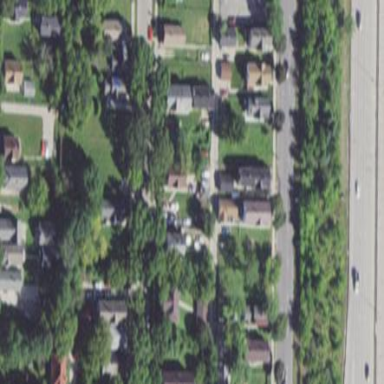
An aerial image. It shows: Sidewalk.